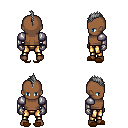
a pixel art fantasy rpg character, male body template, human, dark skin, steel arm armor, gold greaves, gray mohawk hairstyle, metal gloves, brown slippers, four views (front, back, left, right), 2x2 character sprite sheet, small pixel art, hard edges, no anti-aliasing